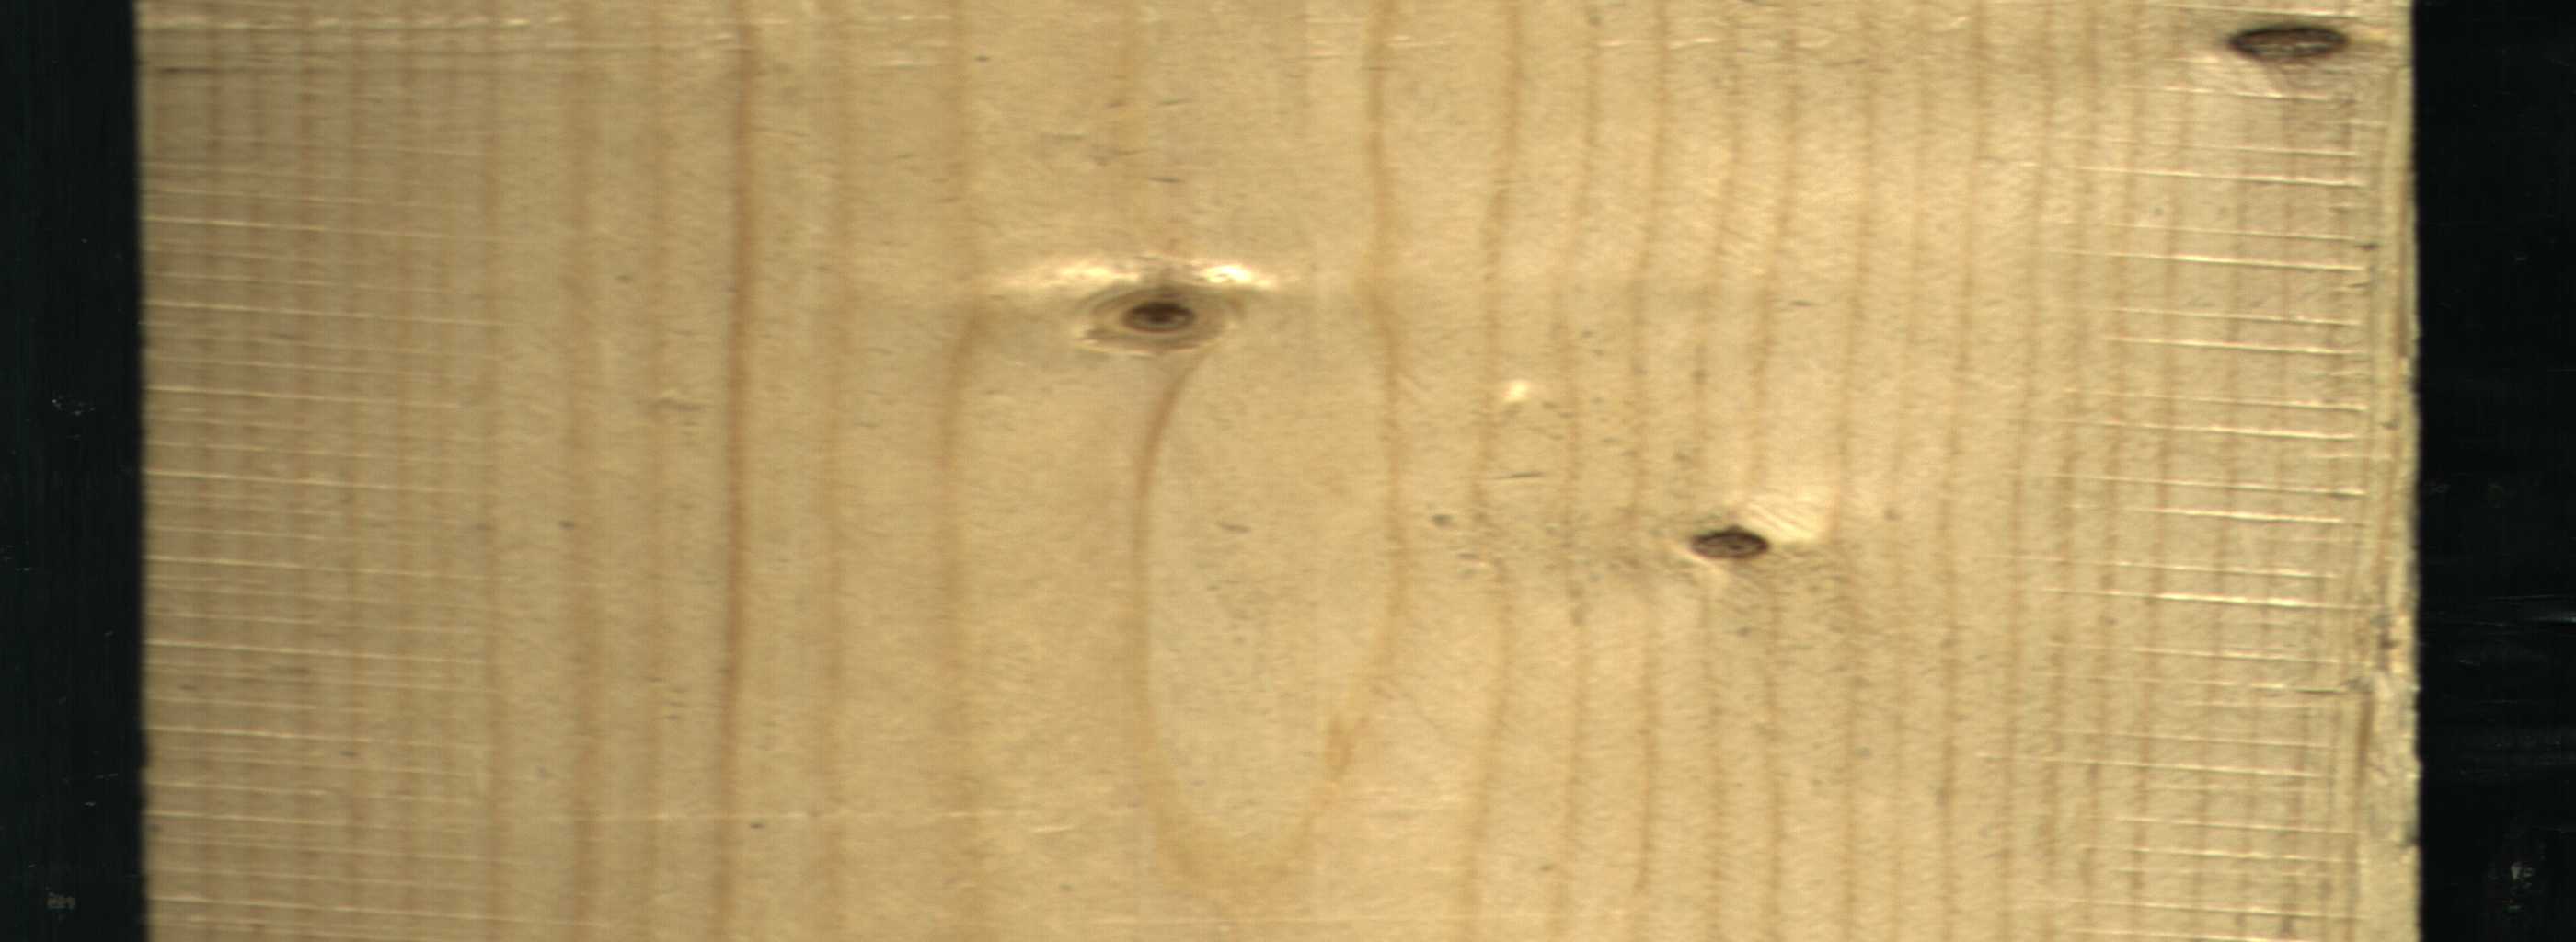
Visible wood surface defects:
Dead_Knot
Live_Knot
Live_Knot